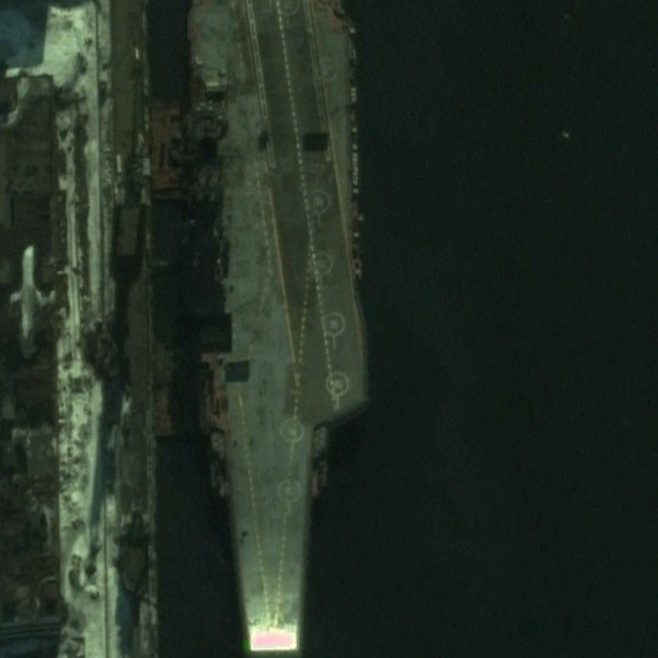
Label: Kuznetsov-class_aircraft_carrier